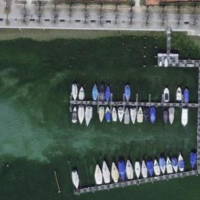
EUNIS habitat code: 53
Species observed at this site:
Chroicocephalus ridibundus
Phalacrocorax carbo
Larus michahellis
Cygnus olor
Fulica atra
Anas platyrhynchos
Aythya ferina
Mergus merganser
Milvus migrans
Aythya fuligula
Motacilla alba